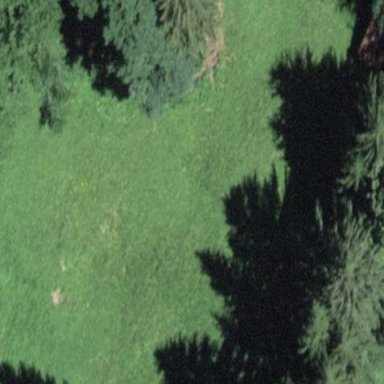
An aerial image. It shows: Beautiful meadow.